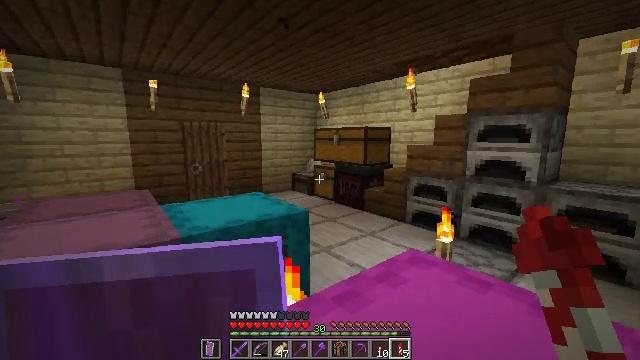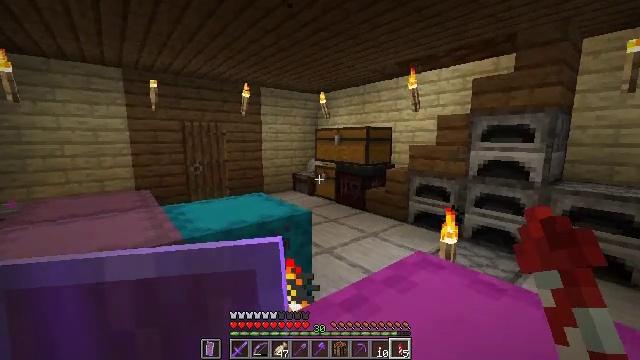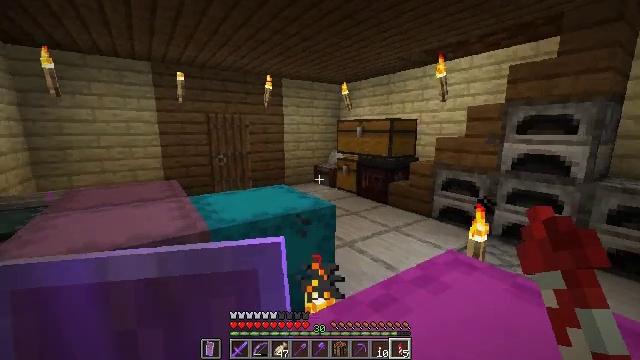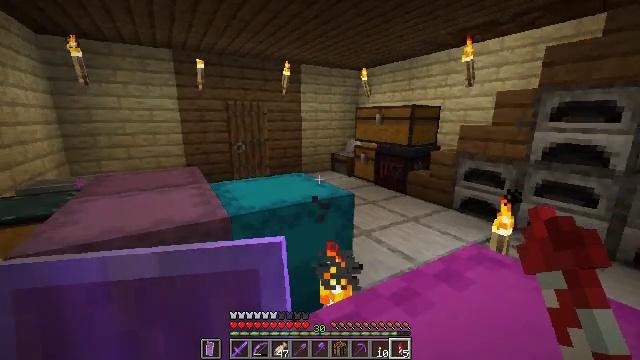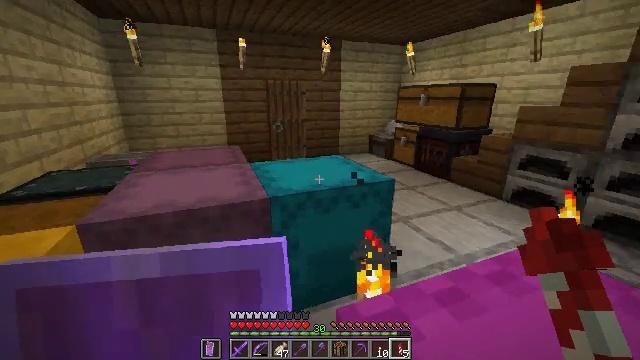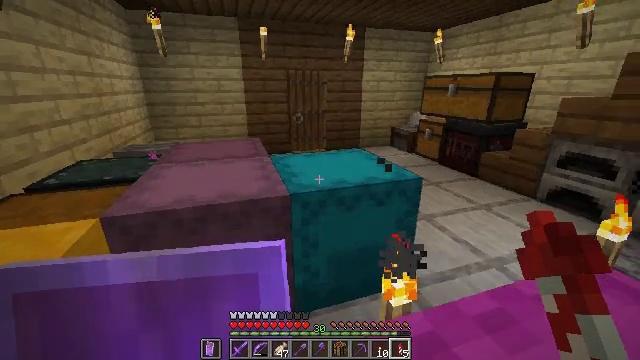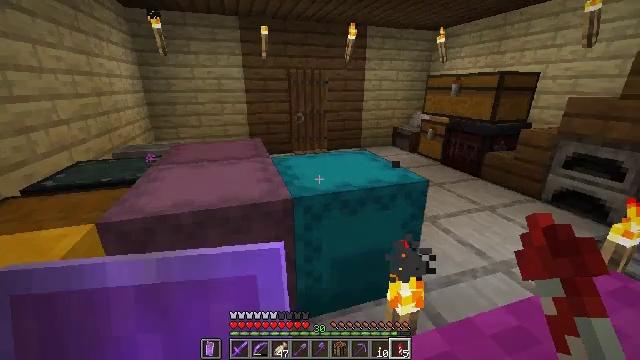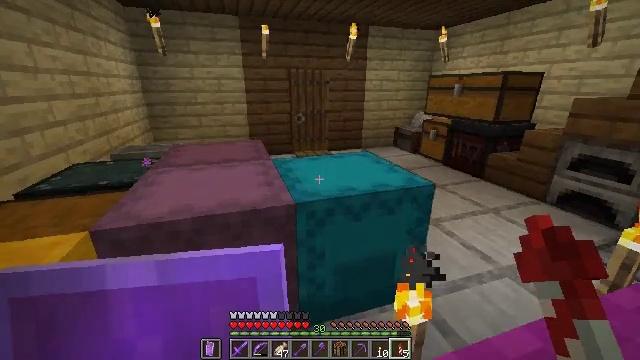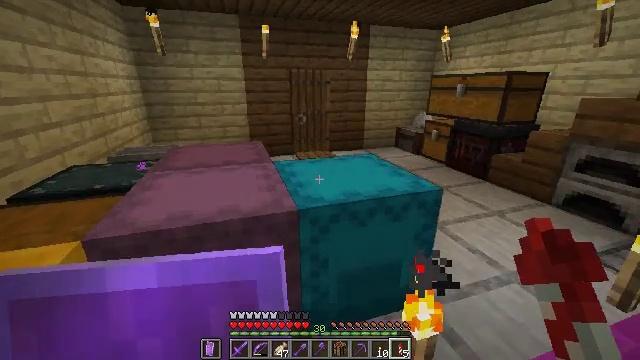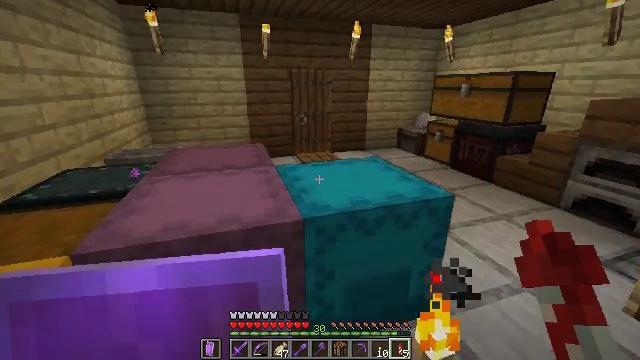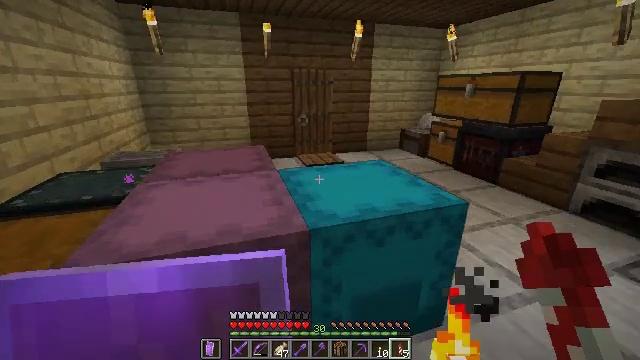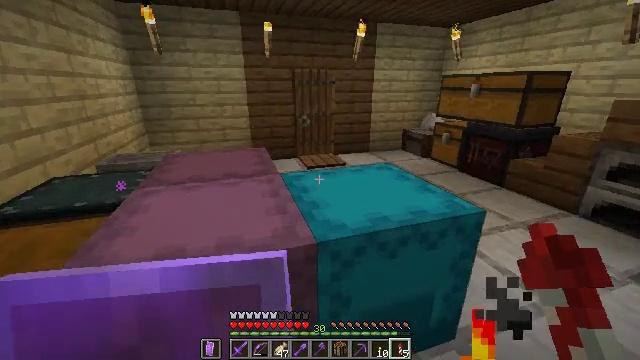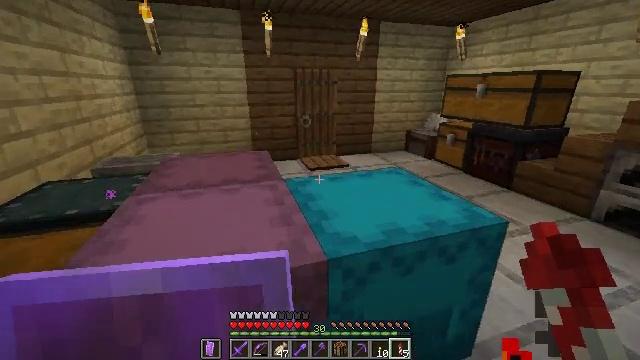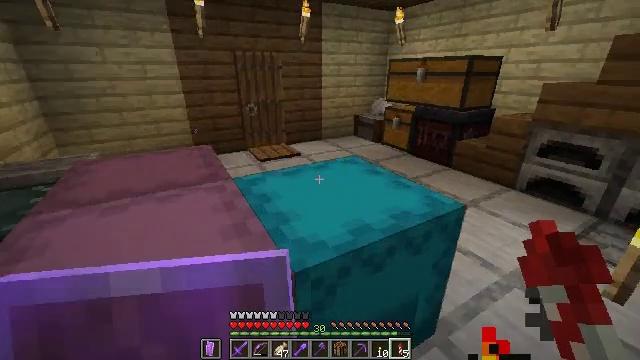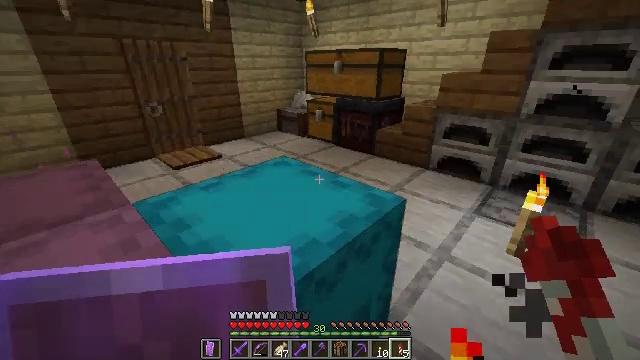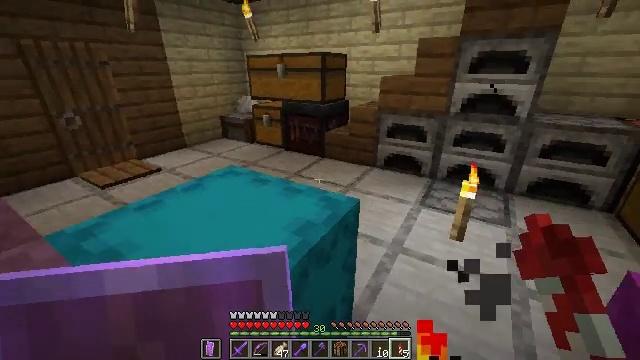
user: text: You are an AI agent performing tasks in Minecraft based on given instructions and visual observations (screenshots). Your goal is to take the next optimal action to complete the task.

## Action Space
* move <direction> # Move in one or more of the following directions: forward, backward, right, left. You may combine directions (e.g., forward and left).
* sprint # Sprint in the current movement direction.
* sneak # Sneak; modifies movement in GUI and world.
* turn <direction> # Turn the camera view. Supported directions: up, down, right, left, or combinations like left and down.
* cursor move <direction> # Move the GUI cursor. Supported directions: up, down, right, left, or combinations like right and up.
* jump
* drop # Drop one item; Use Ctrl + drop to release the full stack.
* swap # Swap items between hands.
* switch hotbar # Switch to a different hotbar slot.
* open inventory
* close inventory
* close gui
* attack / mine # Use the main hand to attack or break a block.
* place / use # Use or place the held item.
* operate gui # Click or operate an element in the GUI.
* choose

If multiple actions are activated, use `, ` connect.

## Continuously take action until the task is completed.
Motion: motion action
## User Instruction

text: Break the sticky piston to collect it.
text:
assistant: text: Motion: move forward and move right
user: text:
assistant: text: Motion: move forward and move right, turn left and down
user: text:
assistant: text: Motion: move forward and move right, turn left and down
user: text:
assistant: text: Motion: move forward and move right, turn left and down
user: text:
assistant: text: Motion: move forward and move right, turn left and down
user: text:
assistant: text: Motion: move forward and move right
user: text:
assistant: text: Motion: move forward and move right
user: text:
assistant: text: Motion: move forward and move right
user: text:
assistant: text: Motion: move forward and move right
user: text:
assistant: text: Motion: move forward and move right
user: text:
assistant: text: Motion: move forward and move right
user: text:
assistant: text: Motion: move forward and move right
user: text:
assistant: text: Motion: move forward, turn right and down
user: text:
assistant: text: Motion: move forward, turn right and down
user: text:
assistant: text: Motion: move forward, turn right
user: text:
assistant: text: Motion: move forward
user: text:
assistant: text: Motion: move forward
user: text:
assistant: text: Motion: move forward and move right
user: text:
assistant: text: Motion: move forward and move right, turn left
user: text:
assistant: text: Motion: move forward and move right, turn left and up
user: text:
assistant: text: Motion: move forward and move right, turn left and up
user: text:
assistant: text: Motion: move forward and move right, turn left
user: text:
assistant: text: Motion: move forward and move right, turn left and up
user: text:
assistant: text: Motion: move forward, turn left and up
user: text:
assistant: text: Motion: move forward
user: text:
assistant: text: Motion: move forward
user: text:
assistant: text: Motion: no_op
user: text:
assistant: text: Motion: no_op
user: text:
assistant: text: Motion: no_op
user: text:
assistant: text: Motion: no_op